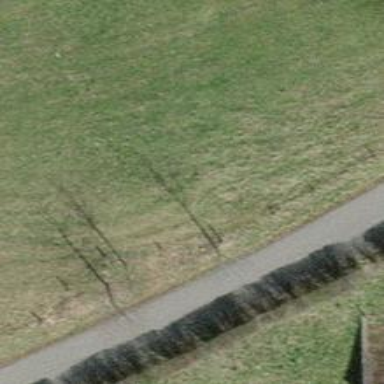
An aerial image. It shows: Hedge barrier.